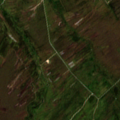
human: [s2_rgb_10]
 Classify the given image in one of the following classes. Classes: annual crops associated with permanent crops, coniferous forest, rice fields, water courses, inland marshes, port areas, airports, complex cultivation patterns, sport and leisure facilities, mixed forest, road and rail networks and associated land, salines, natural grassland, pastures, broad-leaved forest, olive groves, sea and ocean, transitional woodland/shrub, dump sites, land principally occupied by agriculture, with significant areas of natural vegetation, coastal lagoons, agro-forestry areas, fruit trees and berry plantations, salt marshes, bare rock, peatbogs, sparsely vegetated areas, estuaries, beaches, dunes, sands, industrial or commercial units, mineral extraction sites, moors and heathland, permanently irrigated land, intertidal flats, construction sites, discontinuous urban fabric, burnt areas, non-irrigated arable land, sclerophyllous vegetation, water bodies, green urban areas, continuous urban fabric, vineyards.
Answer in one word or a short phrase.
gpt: peatbogs